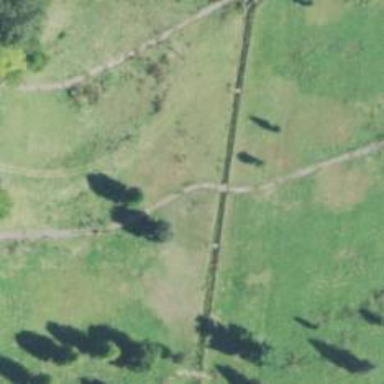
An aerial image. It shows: Bridleway.